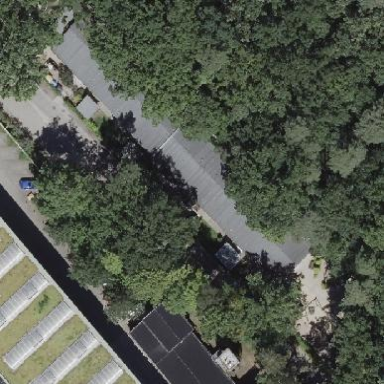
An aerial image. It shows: Kindergarten building.